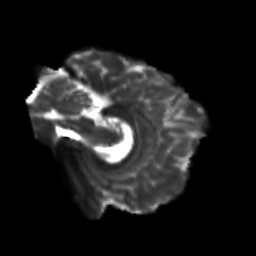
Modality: T2w
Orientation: sagittal
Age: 20
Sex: female
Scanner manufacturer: siemens
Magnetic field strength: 3 T
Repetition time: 3.5 s
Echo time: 0.125 s